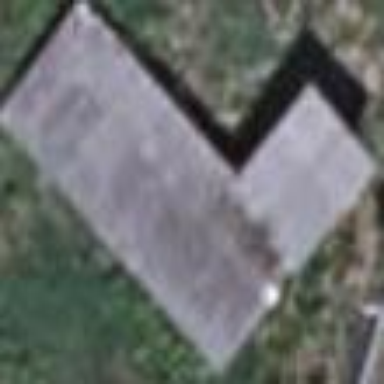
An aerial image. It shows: Shed.